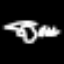
Label: octagon